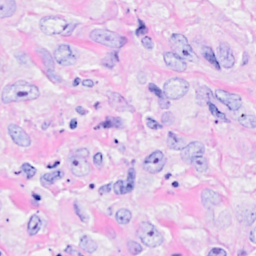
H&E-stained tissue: Breast